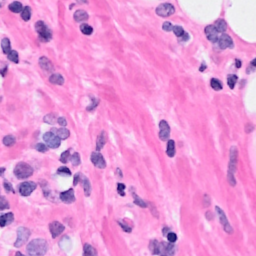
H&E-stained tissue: Breast